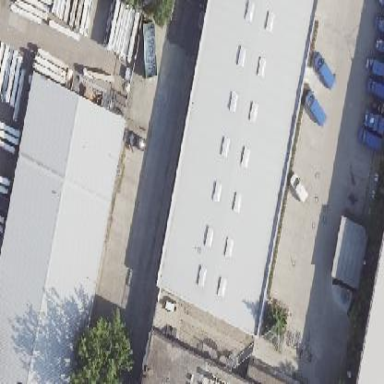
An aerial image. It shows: Commercial building.